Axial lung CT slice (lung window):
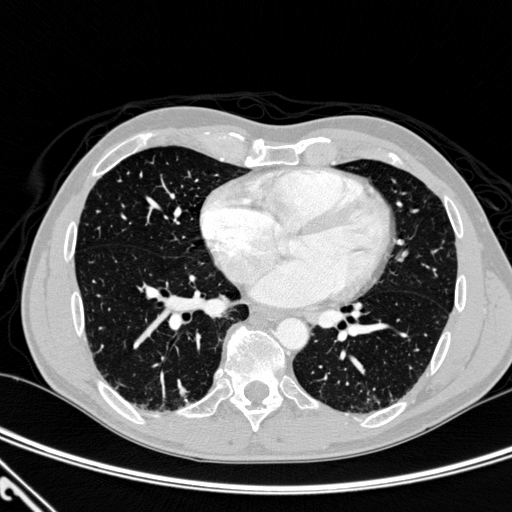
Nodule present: yes
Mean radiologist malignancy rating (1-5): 2